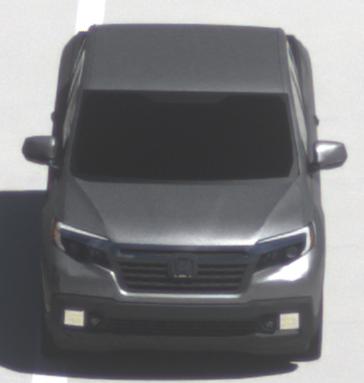
Make: Honda
Model: Ridgeline
Detailed model: Gen. 2
Model produced from: 2016
Model produced until: 2020
Doors: 4
Color: gray
Road condition: dry road
Daytime: midday
Contrast: high contrast